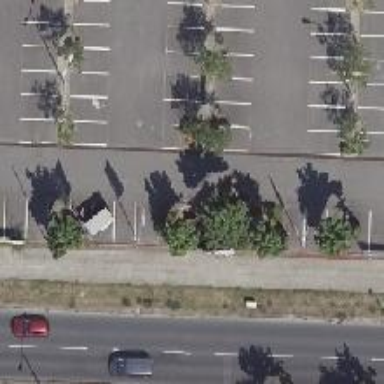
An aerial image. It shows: Asphalt parking aisle off service road.